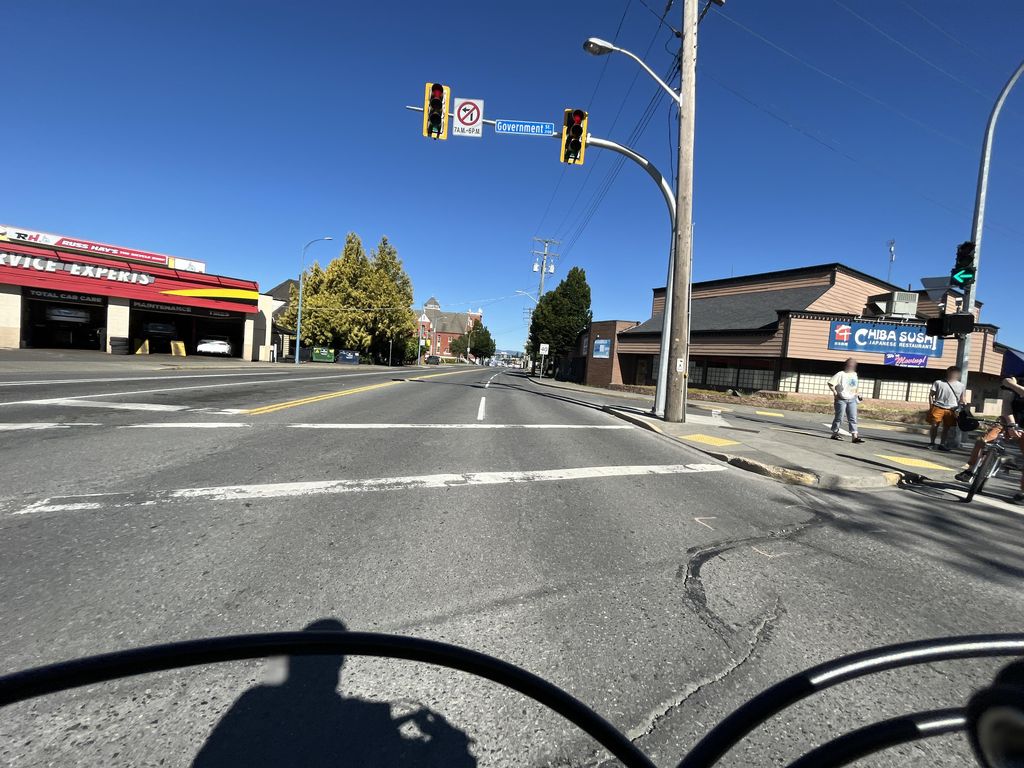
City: victoria